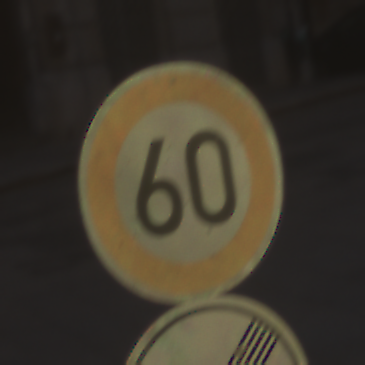
Verkehrszeichen: Geschwindigkeit60
Zusatzzeichen unten: EndeUeberholverbotKraftfahrzeuge
Umgebung: Outdoor, Urban
Tageszeit: MorningAfternoon
Wetter: PartlyCloudy
Licht: Natural
Jahreszeit: NotSpecified
Kontrast: LowContrast